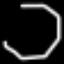
Label: octagon